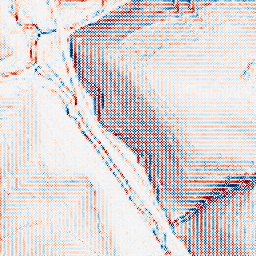
Category: wavelet
Decomposition family: wavelet_biorthogonal
Decomposition parameters: wavelet: bior1.3
level: 1
Upsampling method: sinc_hamming
Upsampling parameters: scale: 4
kernel_size: 8
Upsampling scale: 4